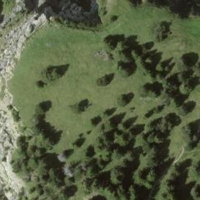
EUNIS habitat code: 43
Species observed at this site:
Picea abies
Capra ibex
Gentiana verna
Gentiana clusii